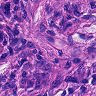
Metastatic tissue present: yes